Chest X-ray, AP view. Patient: 35 years old, sex F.
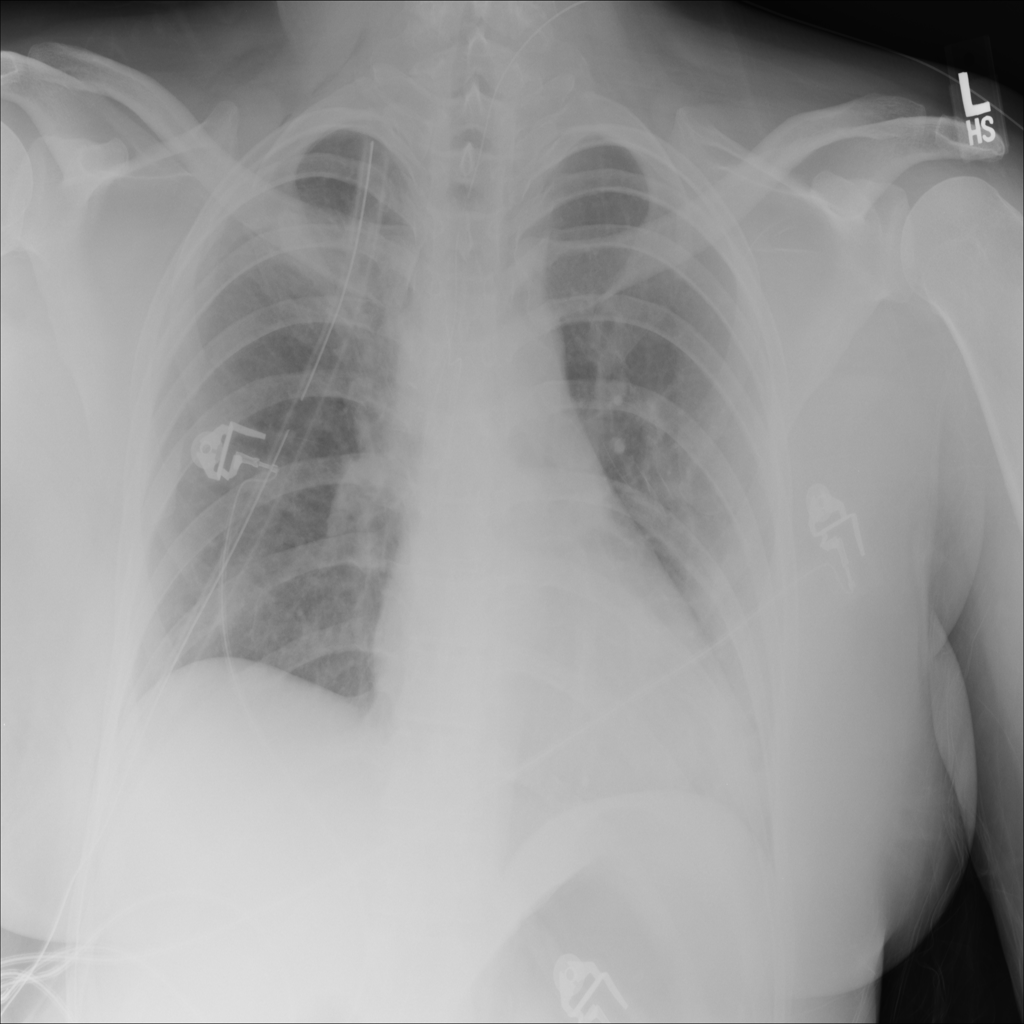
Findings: Atelectasis, Infiltration, Mass